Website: apple
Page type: payment
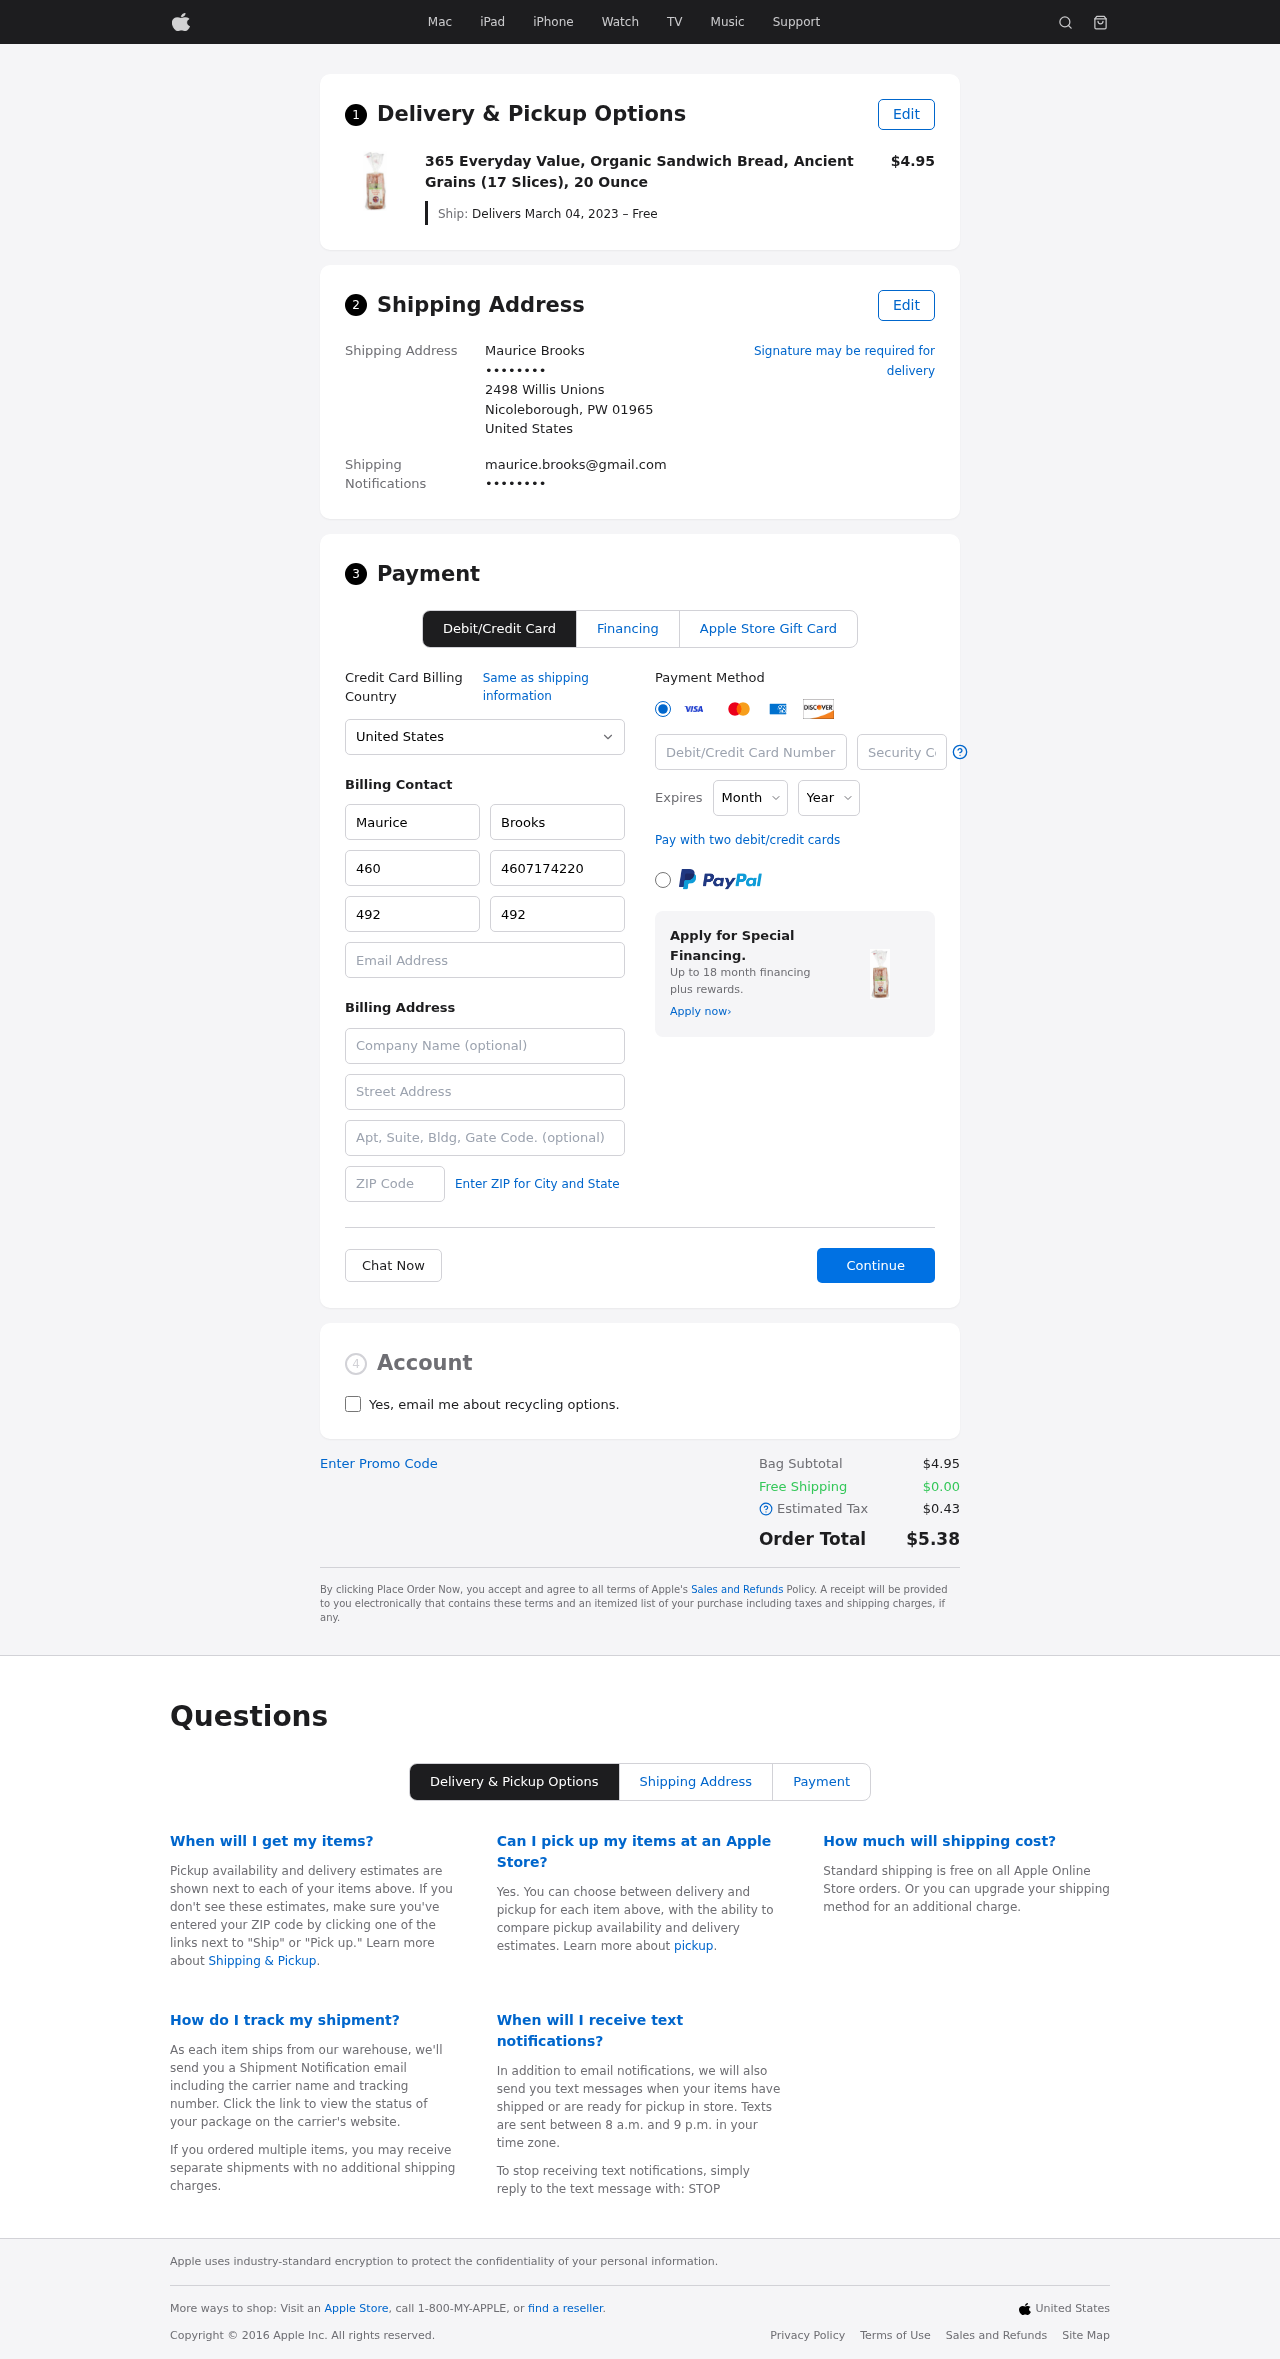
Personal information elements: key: PII_CARD_CVV
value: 7337
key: PII_CARD_EXPIRY_MONTH
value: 08
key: PII_CARD_EXPIRY_YEAR
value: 29
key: PII_CARD_NUMBER
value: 3746 6874 9255 545
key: PII_CITY_STATE_ZIP
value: Nicoleborough, PW 01965
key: PII_COUNTRY
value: United States
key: PII_EMAIL
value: maurice.brooks@gmail.com
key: PII_EMAIL2
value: maurice.brooks@gmail.com
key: PII_FIRSTNAME
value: Maurice
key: PII_FULLNAME
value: Maurice Brooks
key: PII_LASTNAME
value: Brooks
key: PII_PHONE3
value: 4607174220
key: PII_PHONE_ALT
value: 4925119179
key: PII_PHONE_ALT_AREA
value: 492
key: PII_PHONE_AREA
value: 460
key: PII_SECURITY_CODE
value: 0008
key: PII_STREET
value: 2498 Willis Unions
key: PII_PHONE
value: ••••••••
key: PII_PHONE2
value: ••••••••
Product elements: key: PRODUCT1_NAME
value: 365 Everyday Value, Organic Sandwich Bread, Ancient Grains (17 Slices), 20 Ounce
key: PRODUCT1_PRICE
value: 4.95
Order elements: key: ORDER_DELIVERY_DATE
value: Delivers March 04, 2023 – Free
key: ORDER_SUBTOTAL
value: $4.95
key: ORDER_SHIPPING_COST
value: $0.00
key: ORDER_TAX
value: $0.43
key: ORDER_TOTAL
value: $5.38